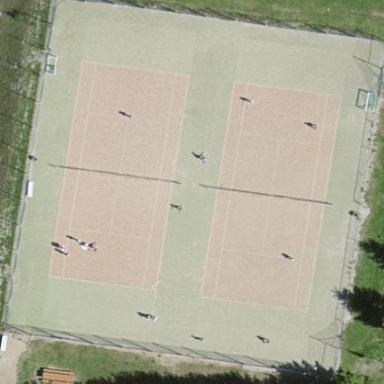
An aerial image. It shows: Tartan tennis court on pitch designated for leisure land.